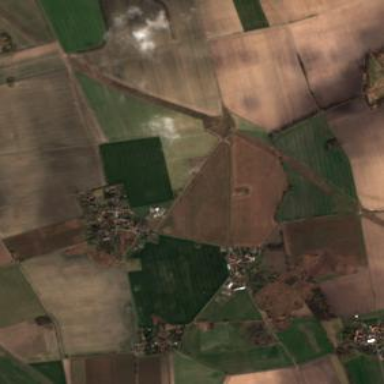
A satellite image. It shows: Picturesque farmland scene.